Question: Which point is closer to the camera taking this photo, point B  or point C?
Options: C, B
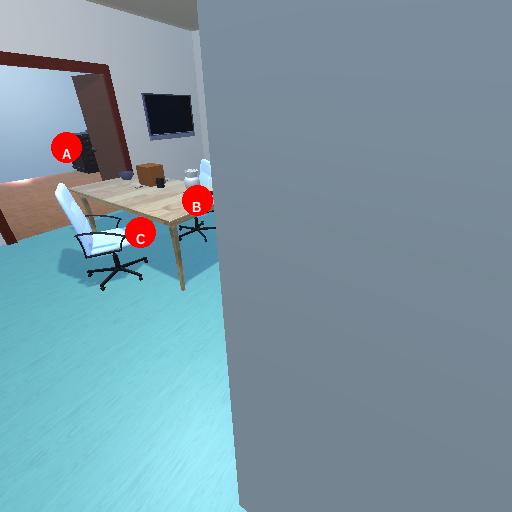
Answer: C